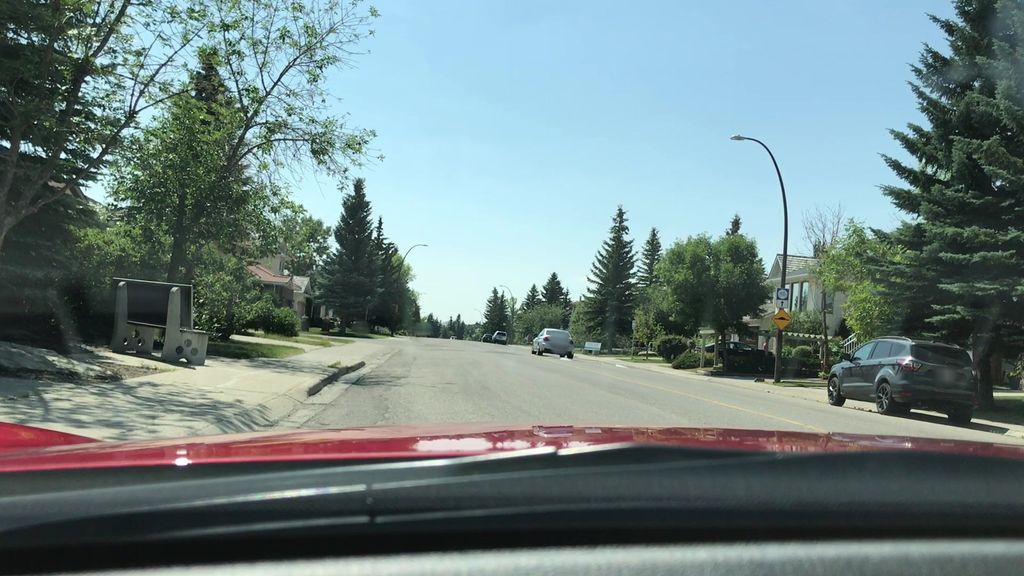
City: calgary